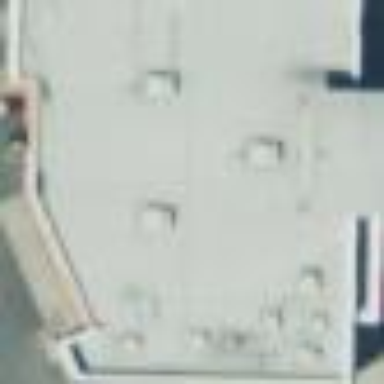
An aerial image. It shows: Building.